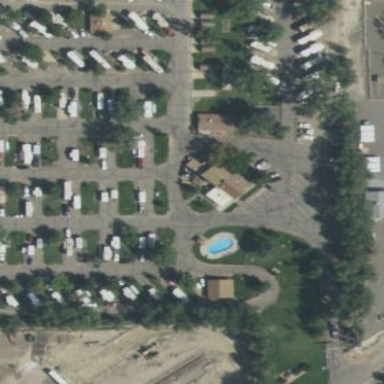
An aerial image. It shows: Caravan site for tourism.